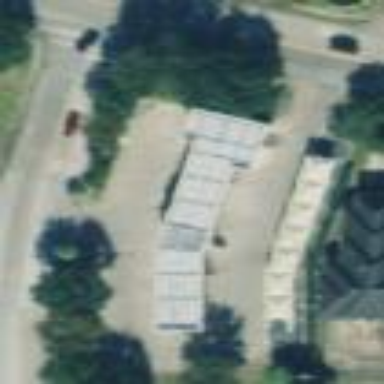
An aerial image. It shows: Car wash facility.